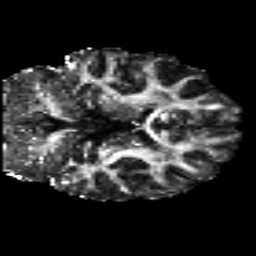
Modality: FA
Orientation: coronal
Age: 20
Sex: male
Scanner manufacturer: siemens
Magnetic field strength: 3 T
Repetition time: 8.8 s
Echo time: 0.085 s